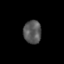
Tissue: skin
Cell type: Epithelial cells
Senescence score: 0.2481
Nuclear area (px): 411
Mean DAPI intensity: 86.676